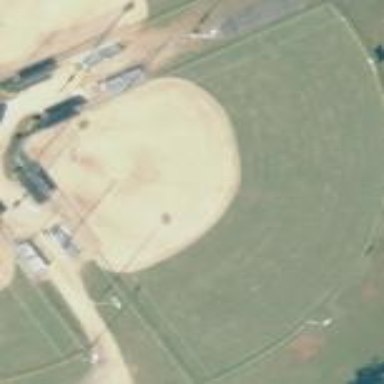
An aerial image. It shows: Baseball pitch for leisure land.